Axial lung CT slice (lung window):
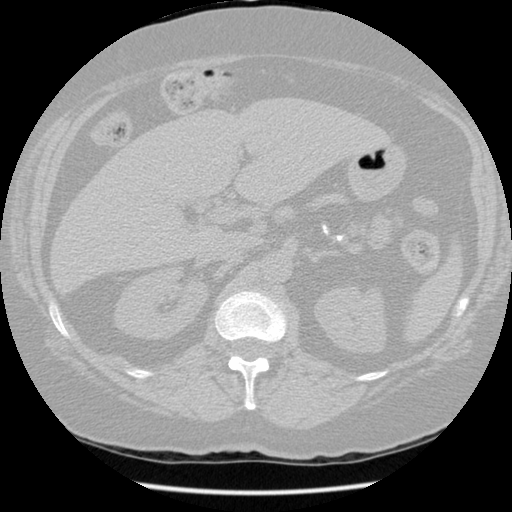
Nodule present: no